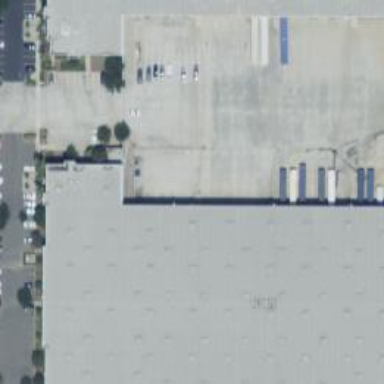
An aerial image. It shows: Warehouse.